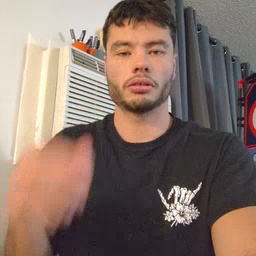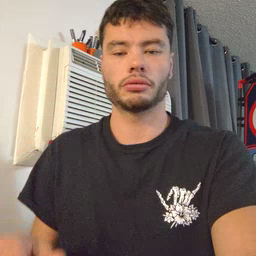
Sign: penny